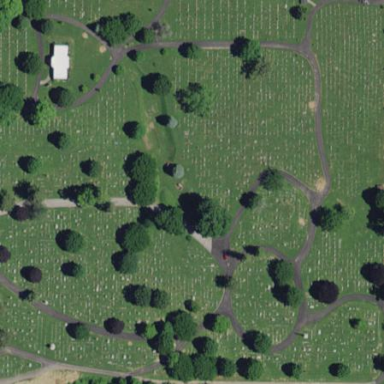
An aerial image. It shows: Cemetery.